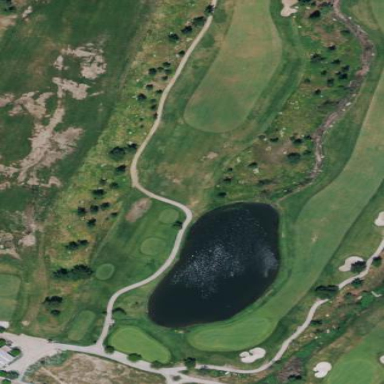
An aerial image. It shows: Rough area in golf course.